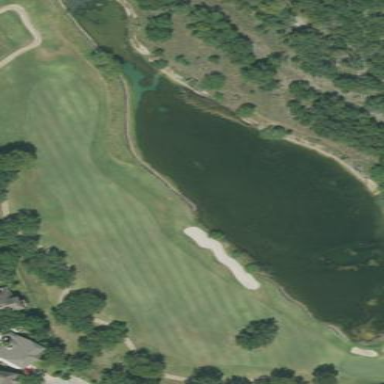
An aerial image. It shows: Golf rough area.